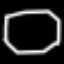
Label: octagon